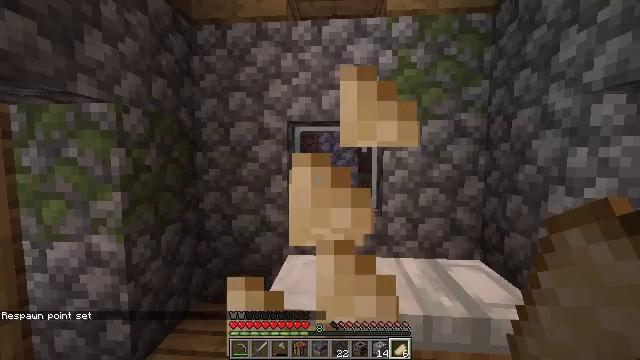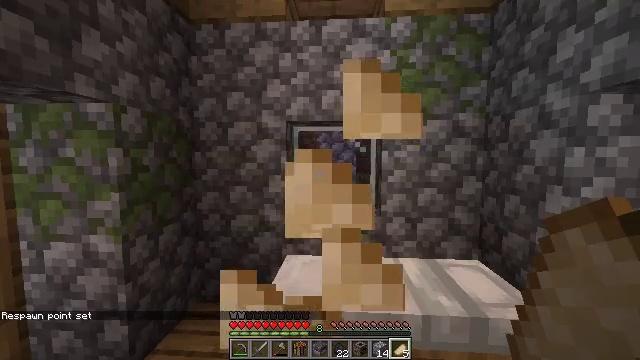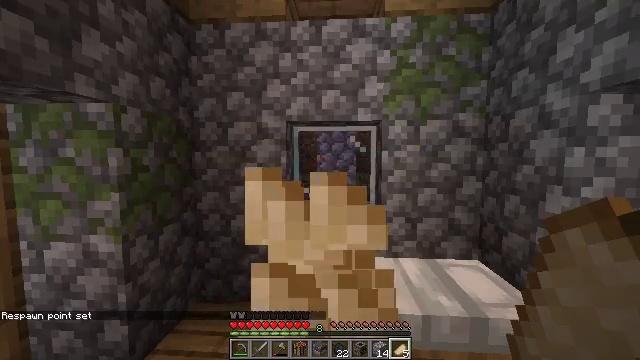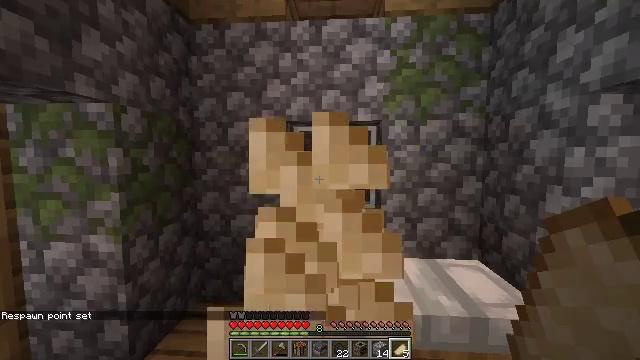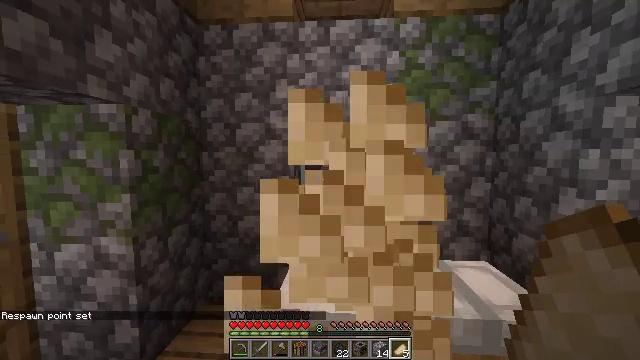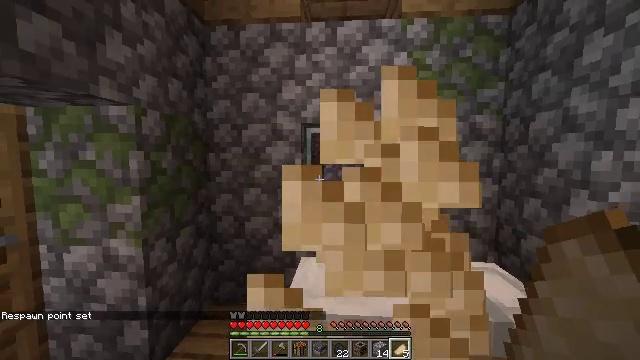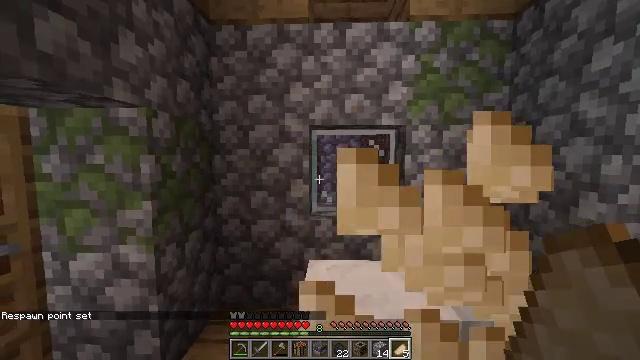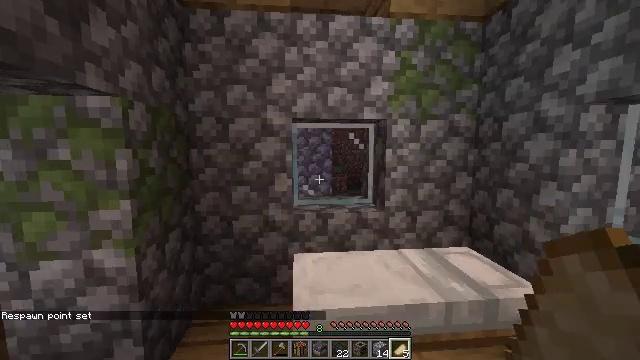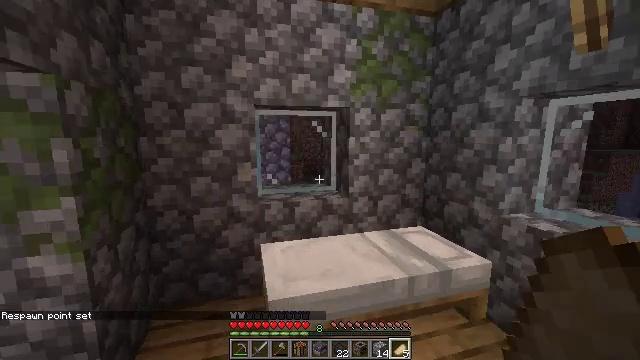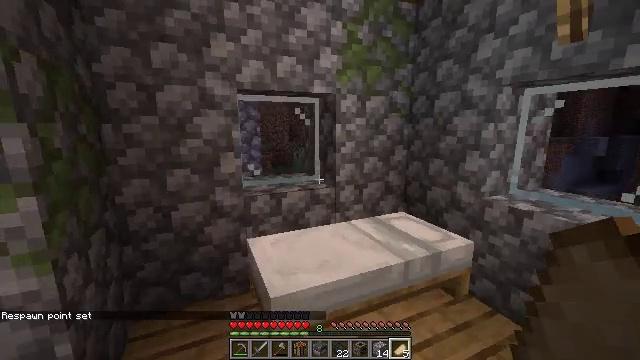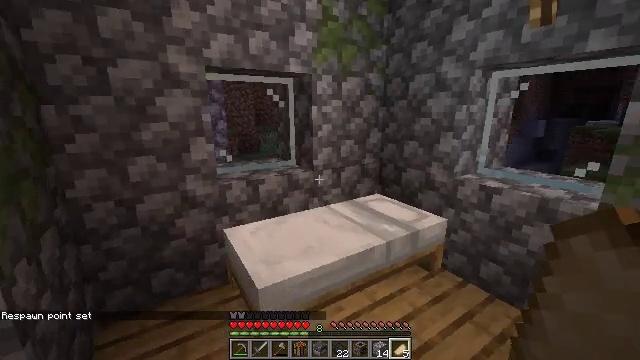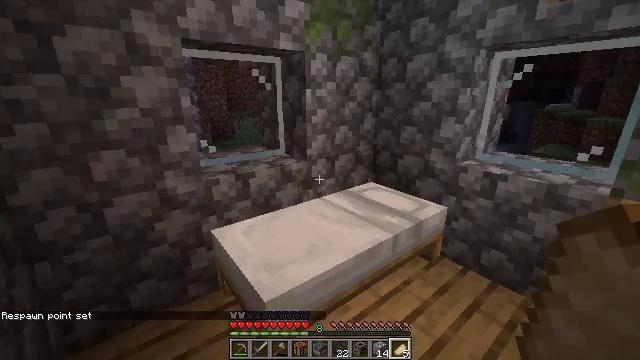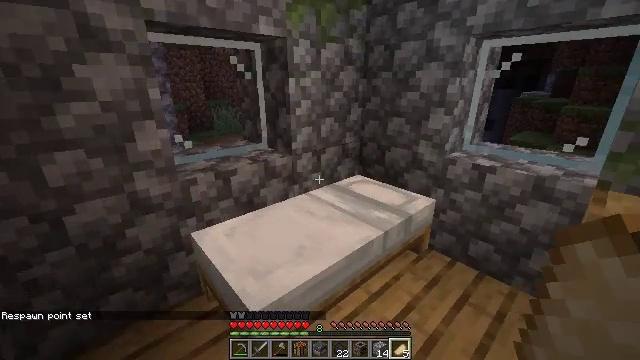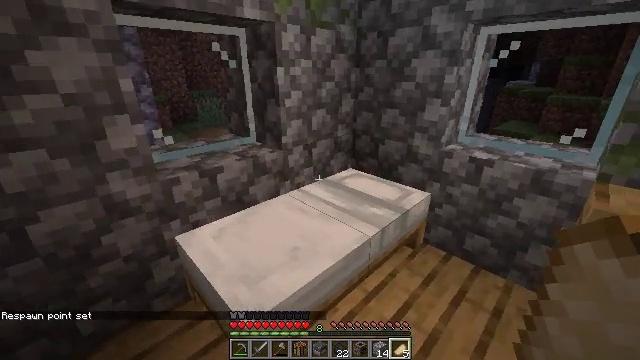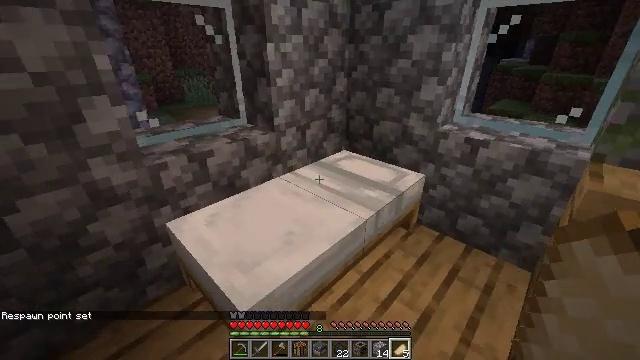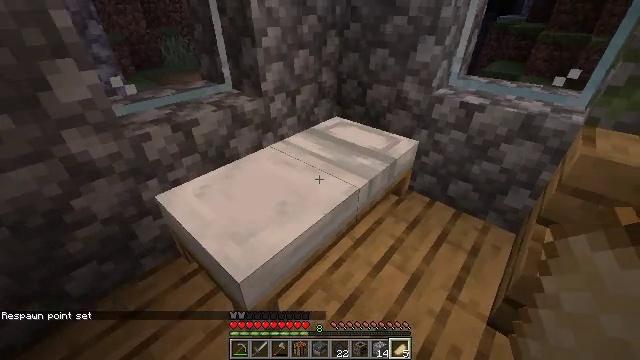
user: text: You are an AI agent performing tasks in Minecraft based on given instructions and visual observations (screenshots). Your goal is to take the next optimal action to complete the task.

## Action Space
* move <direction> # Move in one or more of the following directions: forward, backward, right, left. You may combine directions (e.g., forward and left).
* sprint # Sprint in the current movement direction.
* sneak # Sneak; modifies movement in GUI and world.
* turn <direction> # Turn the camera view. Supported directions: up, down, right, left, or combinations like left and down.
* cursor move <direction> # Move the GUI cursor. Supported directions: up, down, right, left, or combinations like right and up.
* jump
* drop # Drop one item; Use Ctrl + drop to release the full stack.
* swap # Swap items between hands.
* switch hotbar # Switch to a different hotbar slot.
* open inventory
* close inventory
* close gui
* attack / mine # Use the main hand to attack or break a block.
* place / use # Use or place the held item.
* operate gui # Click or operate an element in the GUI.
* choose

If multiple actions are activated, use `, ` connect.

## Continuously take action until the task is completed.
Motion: motion action
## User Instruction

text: Harvest grass block to clear the area.
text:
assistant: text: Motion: use / place
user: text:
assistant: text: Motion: use / place
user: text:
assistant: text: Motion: use / place
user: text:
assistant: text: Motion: move left, use / place
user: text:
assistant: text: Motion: move left, use / place
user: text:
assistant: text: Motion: move left, turn right, use / place
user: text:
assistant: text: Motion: move left, turn right and down
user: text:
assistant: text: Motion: move forward and move left, turn right and down
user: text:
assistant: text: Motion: move forward and move left, turn right and down
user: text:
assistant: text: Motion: move forward and move left, turn right and down
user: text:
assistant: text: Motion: move forward, turn right and down
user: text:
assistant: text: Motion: move forward, turn right and down
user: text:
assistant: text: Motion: turn right and down
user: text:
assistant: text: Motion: turn right and down
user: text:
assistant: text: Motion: turn right and down
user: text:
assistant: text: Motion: turn down, switch to hotbar 2
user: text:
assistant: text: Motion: turn down, switch to hotbar 2
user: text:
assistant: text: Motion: turn down, switch to hotbar 2
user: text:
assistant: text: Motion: turn left
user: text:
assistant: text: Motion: turn left
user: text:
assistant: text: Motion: turn left and up
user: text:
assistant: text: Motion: turn left and up
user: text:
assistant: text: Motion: turn left and up
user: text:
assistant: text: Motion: turn left and up
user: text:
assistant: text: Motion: turn left and up
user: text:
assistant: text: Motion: no_op
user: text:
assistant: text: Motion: no_op
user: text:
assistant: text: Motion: no_op
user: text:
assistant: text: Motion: no_op
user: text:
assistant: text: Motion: no_op